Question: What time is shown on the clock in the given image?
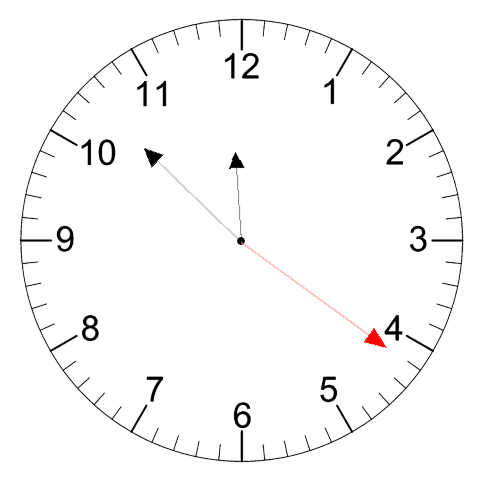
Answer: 11:52:21